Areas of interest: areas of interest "Industrial"
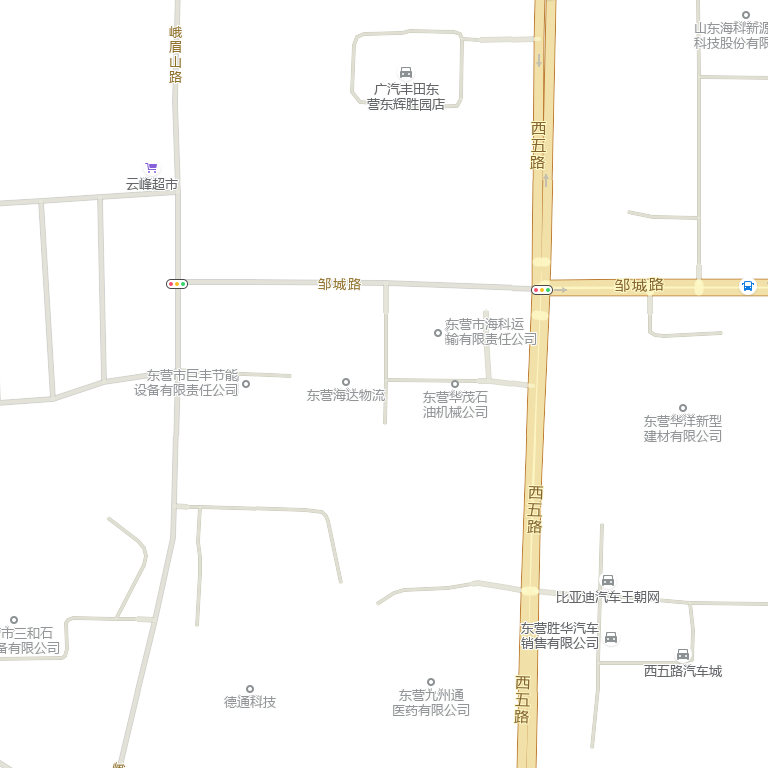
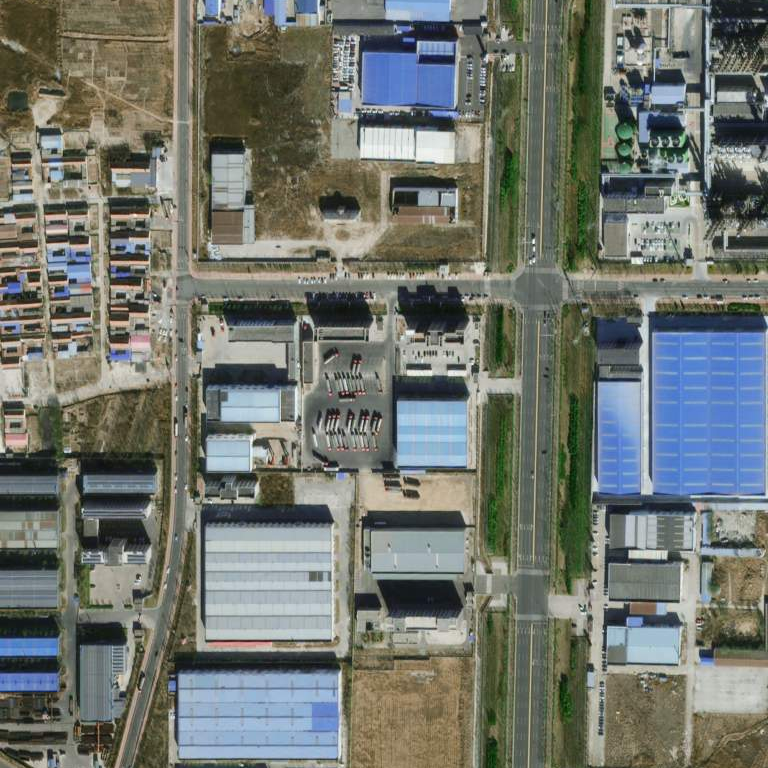